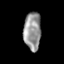
Tissue: skin
Cell type: Epithelial cells
Senescence score: 0.2827
Nuclear area (px): 640
Mean DAPI intensity: 149.72